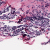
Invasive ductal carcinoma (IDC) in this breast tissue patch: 0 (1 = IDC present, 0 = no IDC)